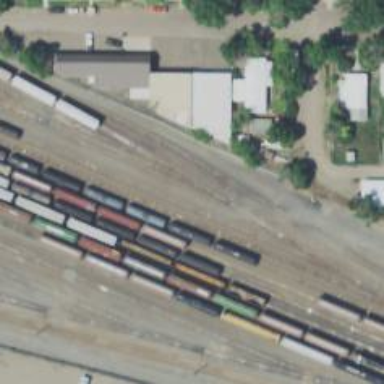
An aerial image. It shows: Railway siding with rails.